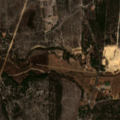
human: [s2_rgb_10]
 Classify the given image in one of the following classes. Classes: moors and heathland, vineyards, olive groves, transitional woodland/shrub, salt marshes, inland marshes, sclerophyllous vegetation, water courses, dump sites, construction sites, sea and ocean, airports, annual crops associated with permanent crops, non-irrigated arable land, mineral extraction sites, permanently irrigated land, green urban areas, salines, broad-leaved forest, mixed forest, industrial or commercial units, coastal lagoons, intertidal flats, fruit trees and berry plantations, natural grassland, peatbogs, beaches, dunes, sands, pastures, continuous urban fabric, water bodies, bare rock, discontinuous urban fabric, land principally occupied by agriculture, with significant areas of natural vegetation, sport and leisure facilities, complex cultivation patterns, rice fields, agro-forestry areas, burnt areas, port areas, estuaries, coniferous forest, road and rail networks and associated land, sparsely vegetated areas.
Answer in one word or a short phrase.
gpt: complex cultivation patterns, transitional woodland/shrub